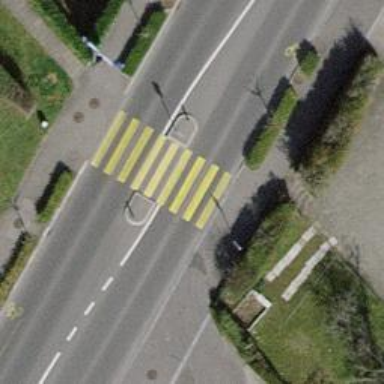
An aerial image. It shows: Zebra crossing with crossing island.